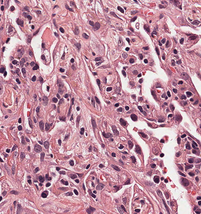
Tumor epithelial tissue: no
Tumor-associated stroma tissue: yes
Normal tissue: no